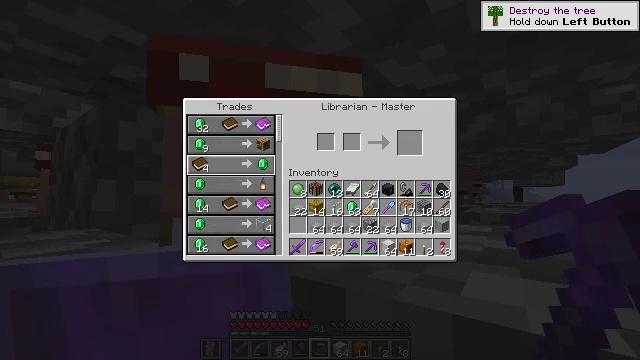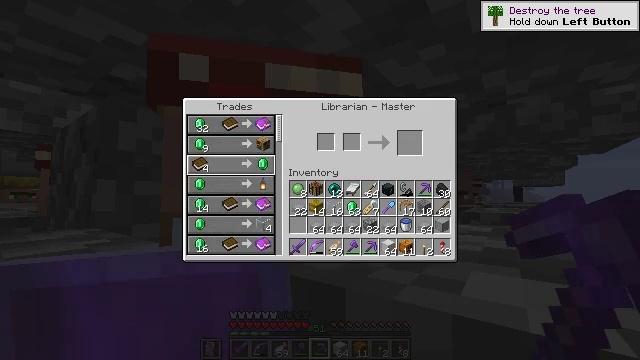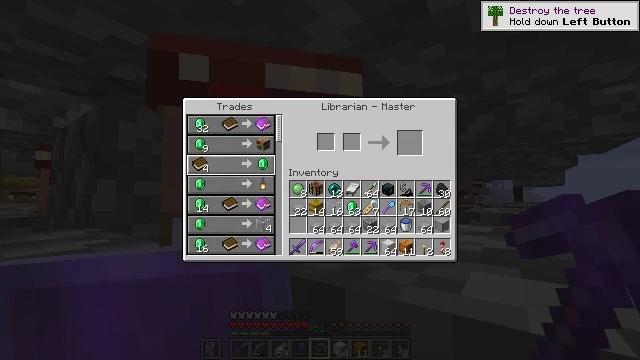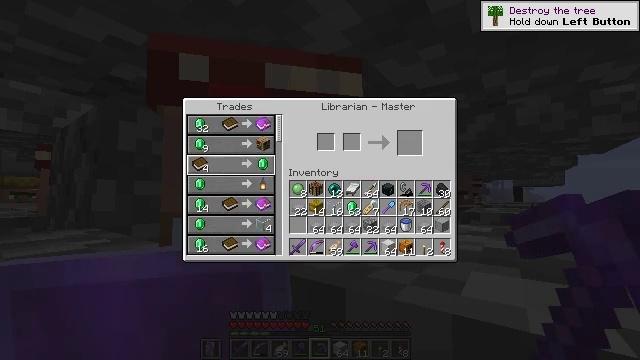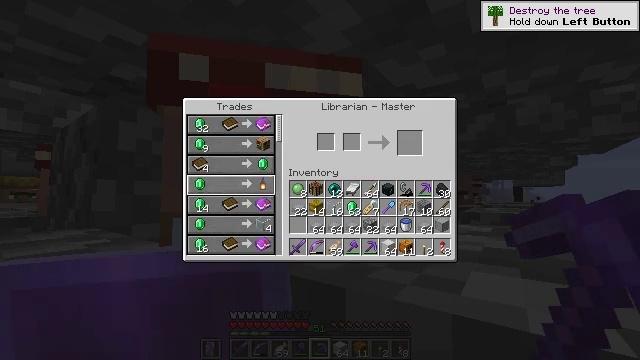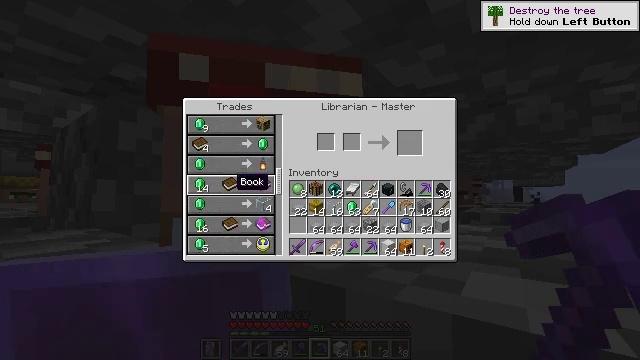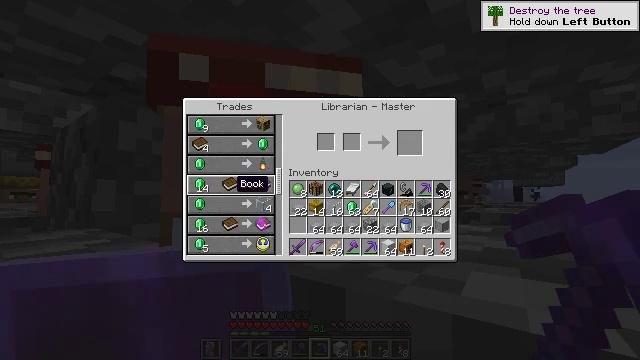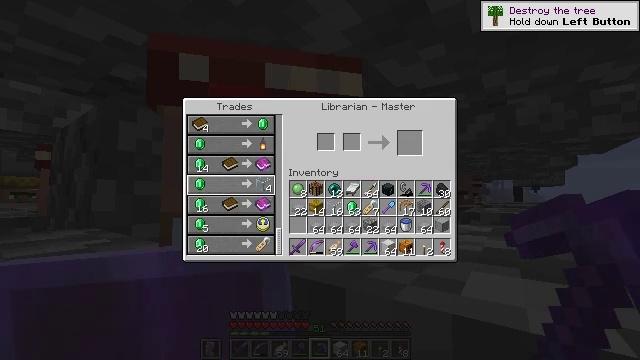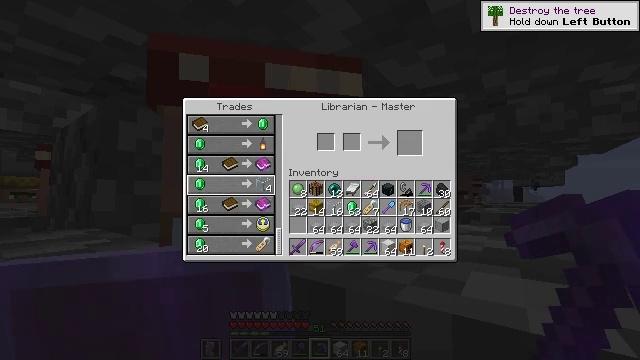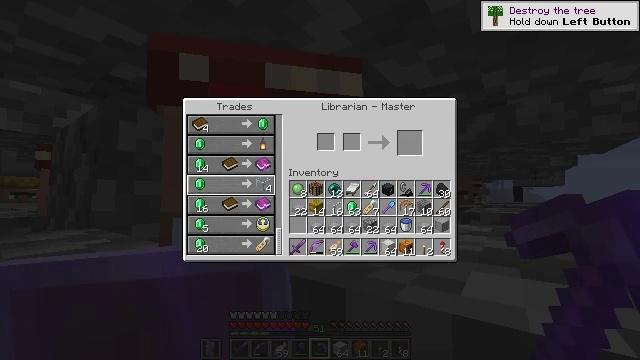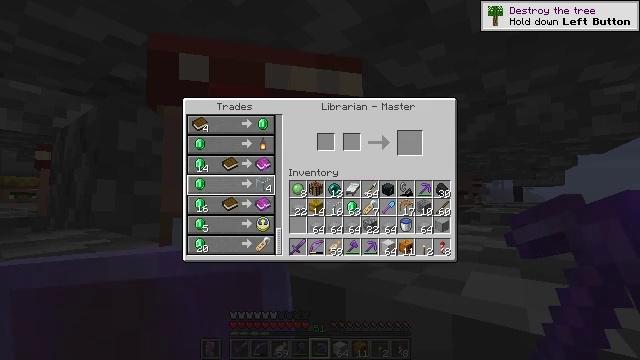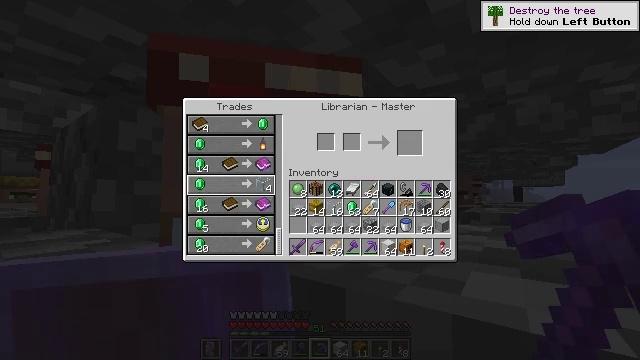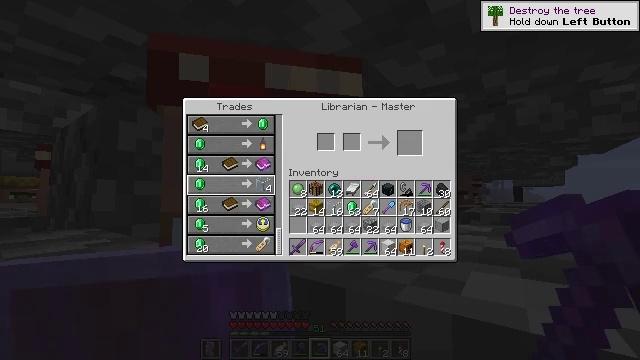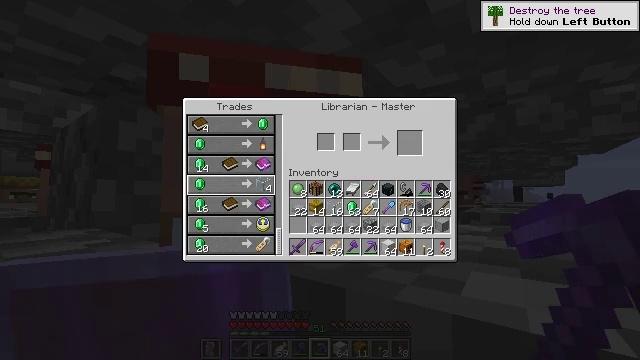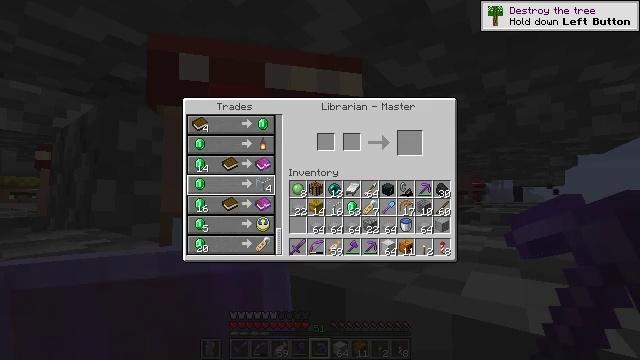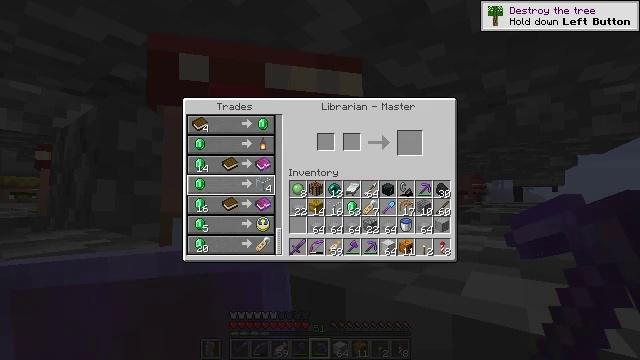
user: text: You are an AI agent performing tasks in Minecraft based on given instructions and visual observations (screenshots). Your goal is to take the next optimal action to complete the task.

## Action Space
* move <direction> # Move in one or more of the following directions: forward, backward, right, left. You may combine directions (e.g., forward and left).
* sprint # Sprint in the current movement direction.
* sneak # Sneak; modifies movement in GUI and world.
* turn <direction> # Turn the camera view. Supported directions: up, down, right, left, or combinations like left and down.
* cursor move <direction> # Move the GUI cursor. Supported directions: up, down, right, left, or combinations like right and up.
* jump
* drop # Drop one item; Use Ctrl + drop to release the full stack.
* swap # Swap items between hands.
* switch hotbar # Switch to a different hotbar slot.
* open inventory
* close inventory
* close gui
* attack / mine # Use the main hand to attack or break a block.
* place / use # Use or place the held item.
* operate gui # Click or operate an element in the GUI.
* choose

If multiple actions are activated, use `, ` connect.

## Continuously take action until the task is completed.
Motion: motion action
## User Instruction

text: Interact with the crafting table to craft a name tag.
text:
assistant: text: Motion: no_op
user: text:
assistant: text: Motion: cursor move down
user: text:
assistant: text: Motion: no_op
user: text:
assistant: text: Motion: cursor move down
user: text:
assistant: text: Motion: no_op
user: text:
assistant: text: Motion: no_op
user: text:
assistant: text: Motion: no_op
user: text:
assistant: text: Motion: no_op
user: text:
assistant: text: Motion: no_op
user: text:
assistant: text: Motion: no_op
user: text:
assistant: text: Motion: no_op
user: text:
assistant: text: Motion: no_op
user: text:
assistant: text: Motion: no_op
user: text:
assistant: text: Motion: no_op
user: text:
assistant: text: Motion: no_op
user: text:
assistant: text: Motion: no_op
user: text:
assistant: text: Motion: cursor move down
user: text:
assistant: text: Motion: cursor move down
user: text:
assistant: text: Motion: no_op
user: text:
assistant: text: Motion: no_op
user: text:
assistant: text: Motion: no_op
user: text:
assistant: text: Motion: no_op
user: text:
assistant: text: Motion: no_op
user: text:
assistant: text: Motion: no_op
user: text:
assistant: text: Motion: no_op
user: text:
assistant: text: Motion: no_op
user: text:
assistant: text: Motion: no_op
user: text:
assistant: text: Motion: no_op
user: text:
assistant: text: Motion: no_op
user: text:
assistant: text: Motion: no_op